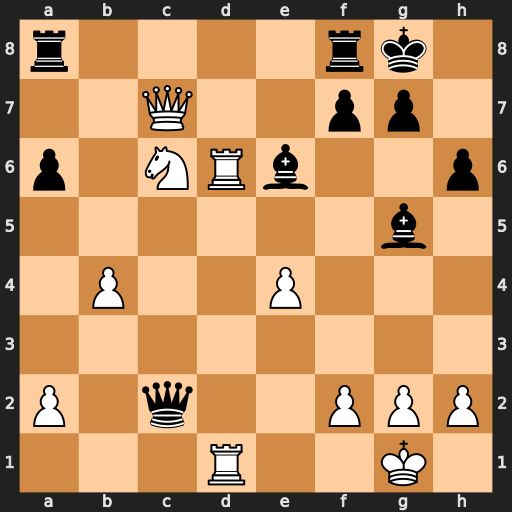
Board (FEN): r4rk1/2Q2pp1/p1NRb2p/6b1/1P2P3/8/P1q2PPP/3R2K1
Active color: w
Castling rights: -
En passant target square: -
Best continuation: Ne7+ Bxe7 Qxc2 Bxd6 Rxd6